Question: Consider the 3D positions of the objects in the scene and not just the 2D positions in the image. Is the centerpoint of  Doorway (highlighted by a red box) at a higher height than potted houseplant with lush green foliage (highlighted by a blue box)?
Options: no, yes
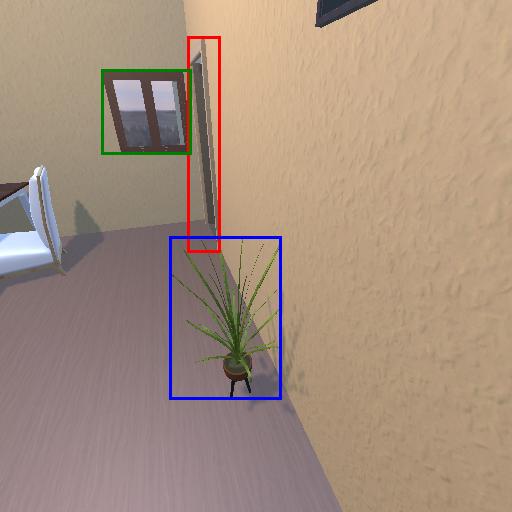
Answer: no